Question: I have a <URL> so that I can do processing.
I find <URL>.
Then I find <URL> suggests using , which sounds reasonable, but can anyone teach me how to get the mask as the green RotatedRect below.

Excepts the mask, is there any other solutions ?
Thanks for any hint
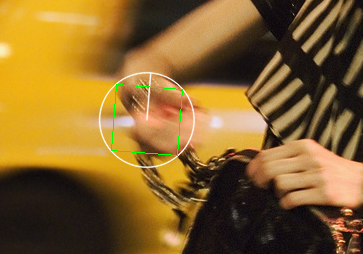
Answer: Here is my solution, using :
The idea is construct a 'Mat mask' by assigning 255 to my 'RotatedRect ROI'.
How to know which point is in ROI (which should be assign to 255)?
I use the following function 'isInROI' to address the problem.
'''
/** decide whether point p is in the ROI.
*** The ROI is a rotated rectange whose 4 corners are stored in roi[]
**/
bool isInROI(Point p, Point2f roi[])
{
double pro[4];
for(int i=0; i<4; ++i)
{
pro[i] = computeProduct(p, roi[i], roi[(i+1)%4]);
}
if(pro[0]*pro[2]<0 && pro[1]*pro[3]<0)
{
return true;
}
return false;
}
/** function pro = kx-y+j, take two points a and b,
*** compute the line argument k and j, then return the pro value
*** so that can be used to determine whether the point p is on the left or right
*** of the line ab
**/
double computeProduct(Point p, Point2f a, Point2f b)
{
double k = (a.y-b.y) / (a.x-b.x);
double j = a.y - k*a.x;
return k*p.x - p.y + j;
}
'''
How to construct the ?
Using the following code.
'''
Mat mask = Mat(image.size(), CV_8U, Scalar(0));
for(int i=0; i<image.rows; ++i)
{
for(int j=0; j<image.cols; ++j)
{
Point p = Point(j,i); // pay attention to the cordination
if(isInROI(p,vertices))
{
mask.at<uchar>(i,j) = 255;
}
}
}
'''
Done,
vancexu